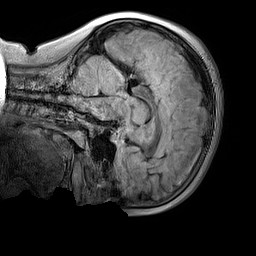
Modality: FLAIR
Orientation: sagittal
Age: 10
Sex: male
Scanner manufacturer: siemens
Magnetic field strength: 3 T
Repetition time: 5 s
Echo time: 0.388 s